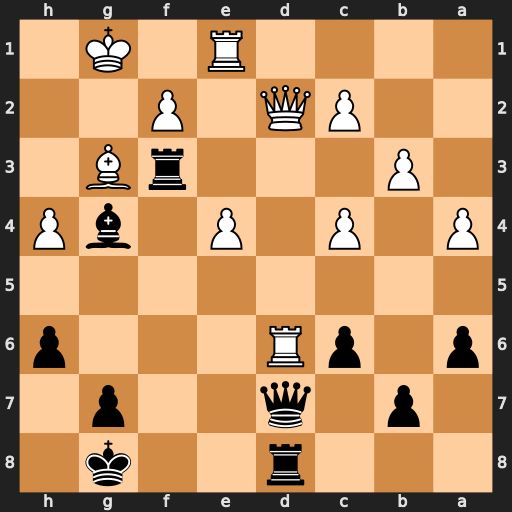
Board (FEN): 3r2k1/1p1q2p1/p1pR3p/8/P1P1P1bP/1P3rB1/2PQ1P2/4R1K1
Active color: b
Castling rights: -
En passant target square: -
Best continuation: Rxg3+ fxg3 Qxd6 Qxd6 Rxd6